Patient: sex M, age 61
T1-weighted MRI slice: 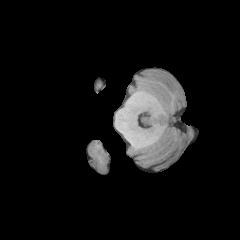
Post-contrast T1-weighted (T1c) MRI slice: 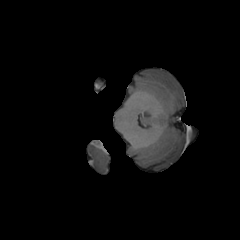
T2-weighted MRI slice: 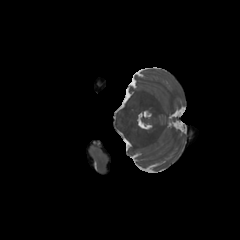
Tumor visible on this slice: no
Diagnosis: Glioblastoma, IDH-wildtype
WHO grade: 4